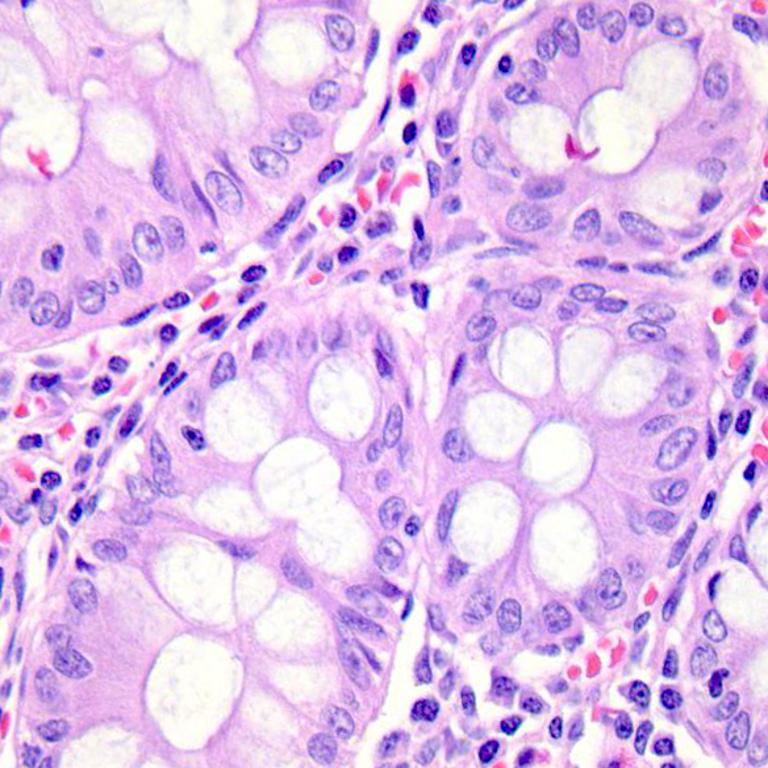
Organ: colon
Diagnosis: benign